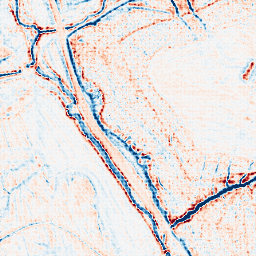
Category: classical
Decomposition family: gaussian
Decomposition parameters: sigma: 2
Upsampling method: sinc_hamming
Upsampling parameters: scale: 8
kernel_size: 8
Upsampling scale: 8